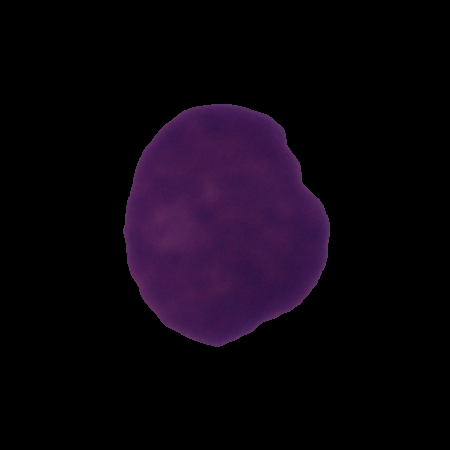
Label: cancer